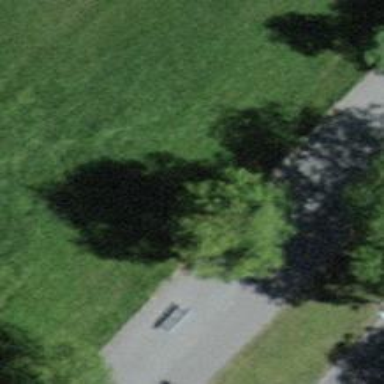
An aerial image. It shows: Avenue lined with broadleaved trees.